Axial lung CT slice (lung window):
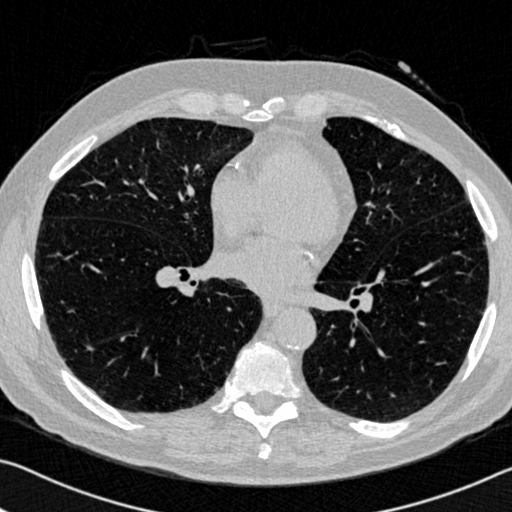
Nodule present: no